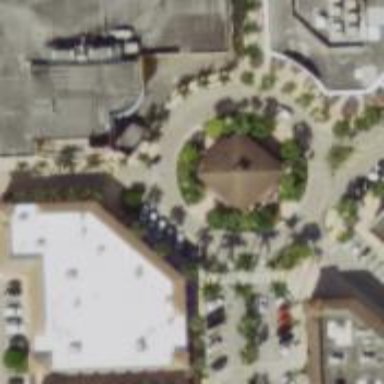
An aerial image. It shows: Retail building.